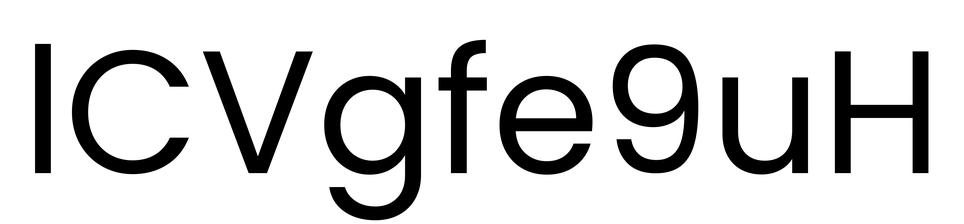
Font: Poppins-Regular